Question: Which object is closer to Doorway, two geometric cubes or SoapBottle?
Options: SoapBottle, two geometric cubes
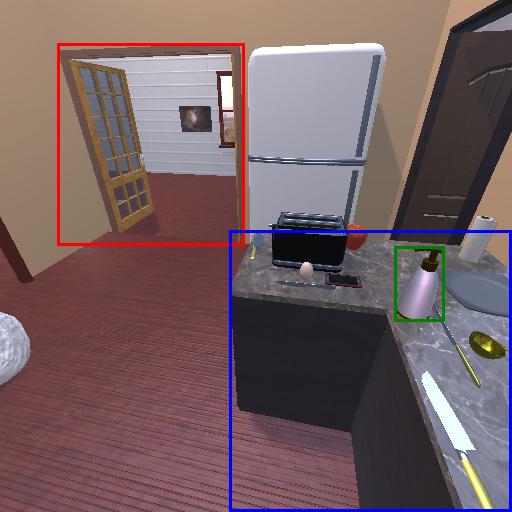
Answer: SoapBottle